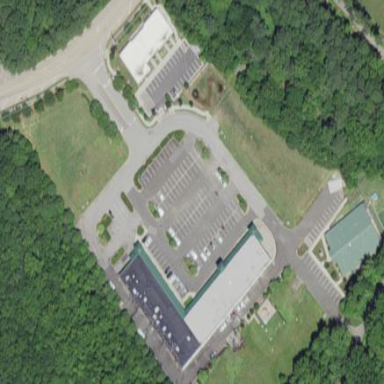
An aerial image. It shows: Retail area.